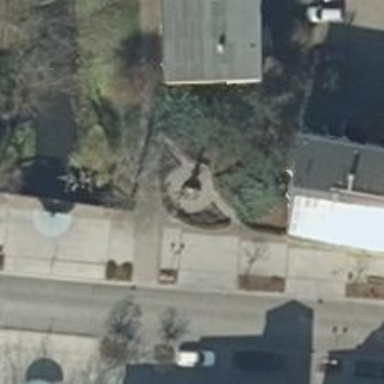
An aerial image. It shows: Memorial obelisk serving as post milestone.